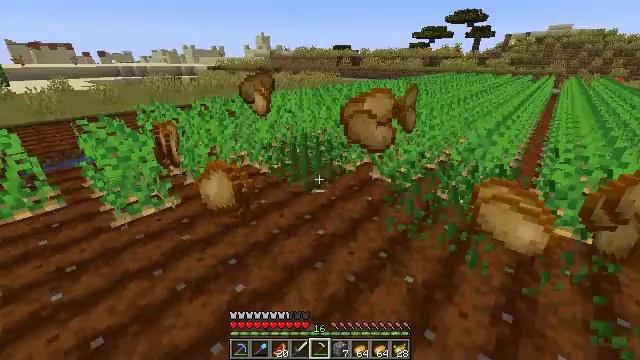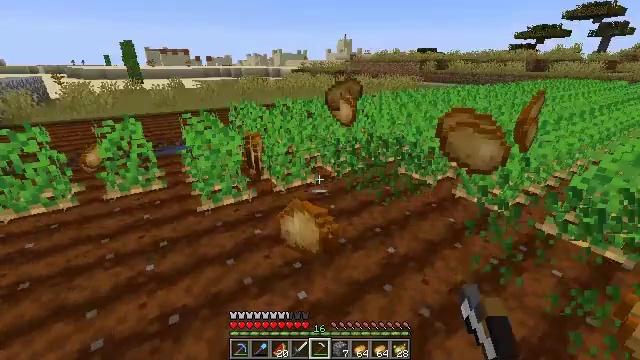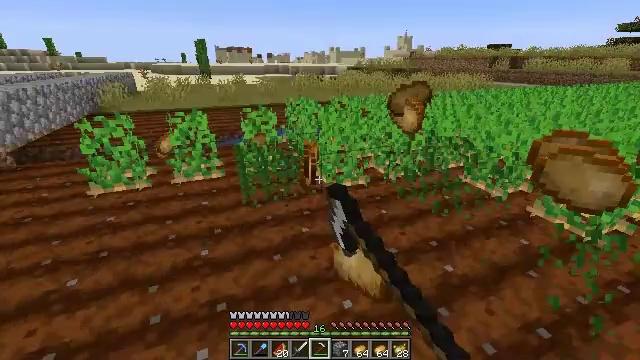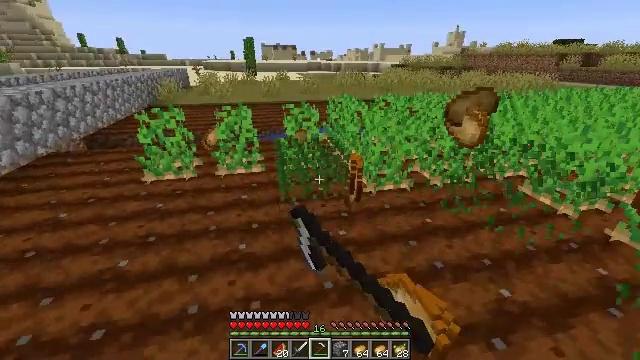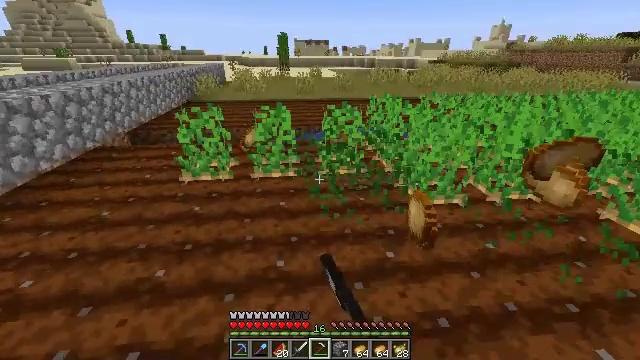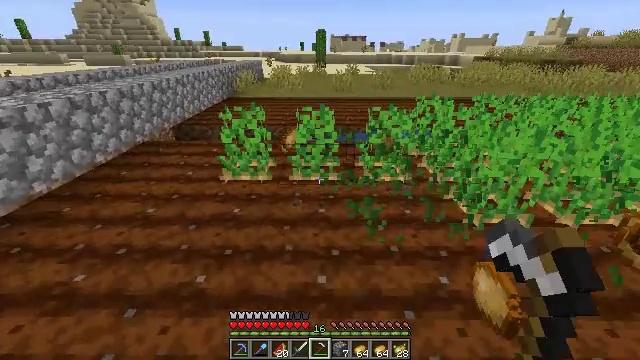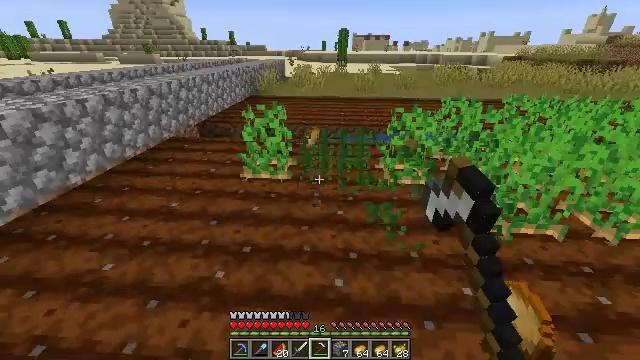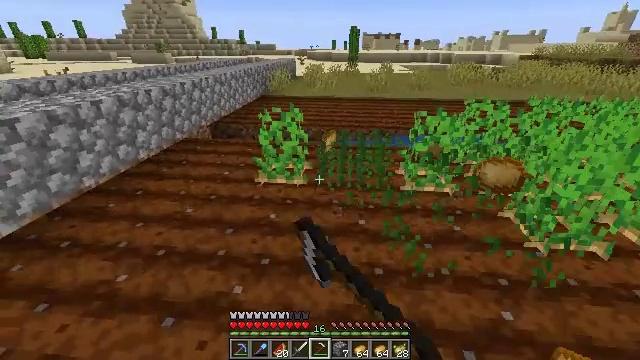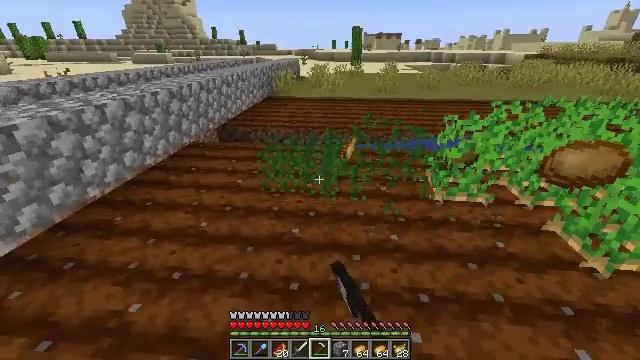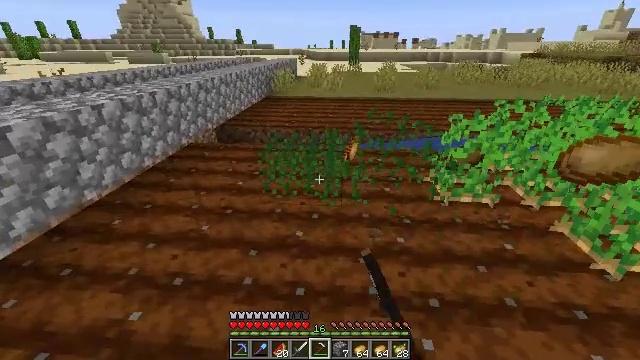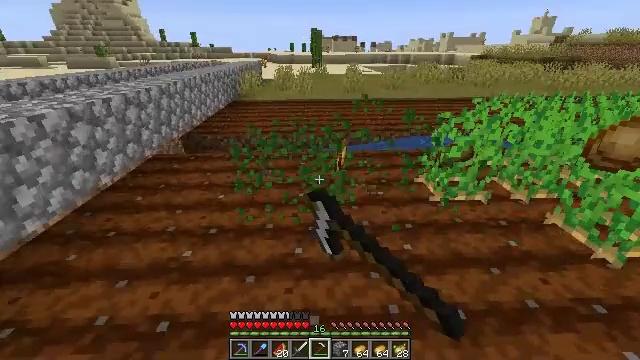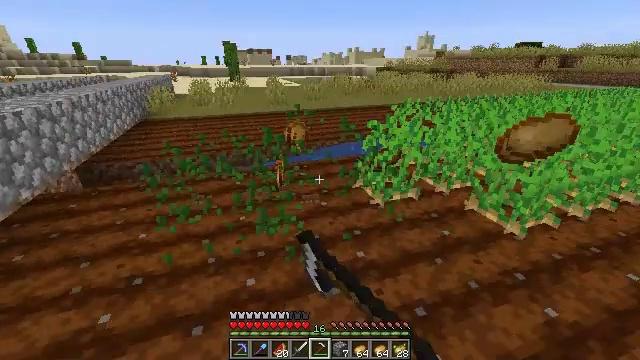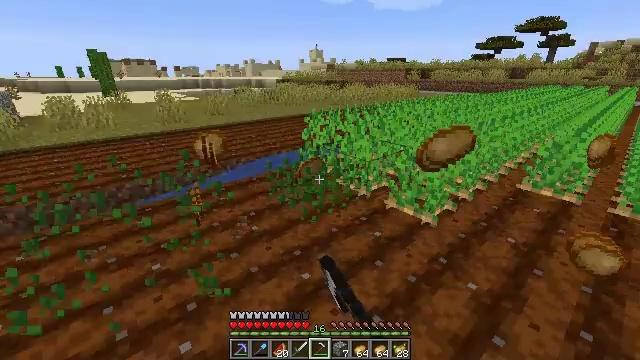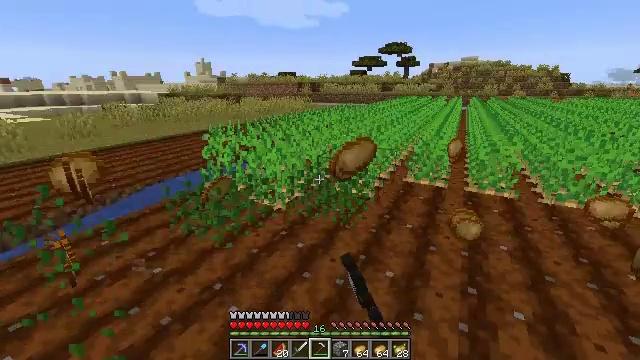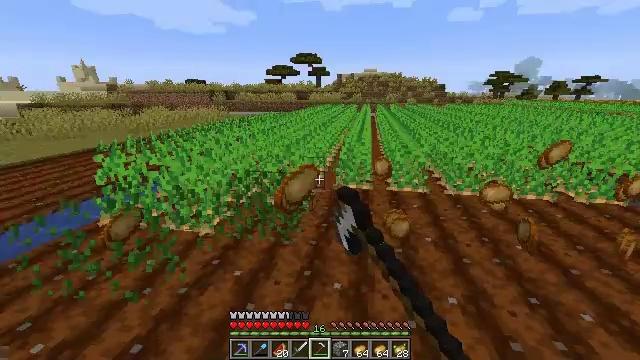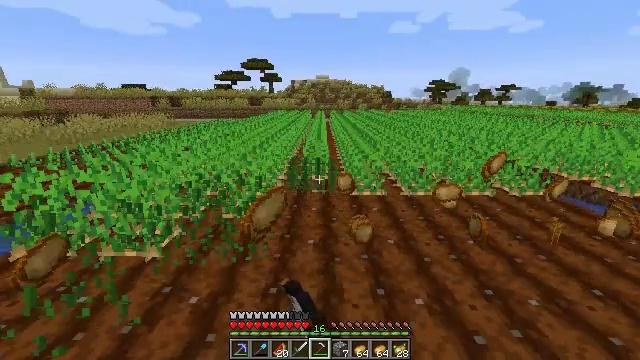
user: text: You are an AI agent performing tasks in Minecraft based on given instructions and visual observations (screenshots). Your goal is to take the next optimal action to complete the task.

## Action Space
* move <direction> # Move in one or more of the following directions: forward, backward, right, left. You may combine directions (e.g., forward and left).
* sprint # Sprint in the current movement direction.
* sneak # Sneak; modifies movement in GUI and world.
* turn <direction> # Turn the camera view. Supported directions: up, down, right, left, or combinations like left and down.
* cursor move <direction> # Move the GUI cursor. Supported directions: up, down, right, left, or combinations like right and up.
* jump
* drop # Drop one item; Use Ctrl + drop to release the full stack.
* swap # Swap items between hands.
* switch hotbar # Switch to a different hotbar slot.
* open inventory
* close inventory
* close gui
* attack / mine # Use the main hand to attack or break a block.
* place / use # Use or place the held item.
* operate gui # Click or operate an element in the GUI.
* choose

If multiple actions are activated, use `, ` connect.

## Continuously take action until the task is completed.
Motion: motion action
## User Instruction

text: Harvest potatoes.
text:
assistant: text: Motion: move forward and move left, turn left, attack / mine
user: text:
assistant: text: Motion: move forward and move left, turn left, attack / mine
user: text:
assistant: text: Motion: move forward and move left, turn left, attack / mine
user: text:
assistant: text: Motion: move forward and move left, turn left, attack / mine
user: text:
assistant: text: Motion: move forward and move left, turn left, attack / mine
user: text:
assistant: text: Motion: move forward and move left, turn left, attack / mine
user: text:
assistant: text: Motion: move forward and move left, turn left, attack / mine
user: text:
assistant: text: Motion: move forward and move left, attack / mine
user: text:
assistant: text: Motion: move forward and move left, attack / mine
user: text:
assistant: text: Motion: move forward and move left, turn right, attack / mine
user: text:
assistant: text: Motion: move forward and move left, turn right and up, attack / mine
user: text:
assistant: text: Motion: move forward and move left, turn right and up, attack / mine
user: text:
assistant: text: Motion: move forward, turn right and up, attack / mine
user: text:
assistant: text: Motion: move forward, turn right and up, attack / mine
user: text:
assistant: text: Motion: move forward, turn right and up, attack / mine
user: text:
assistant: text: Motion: move forward, turn right and up, attack / mine
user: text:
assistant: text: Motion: move forward, turn right and up, attack / mine
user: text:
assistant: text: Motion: move forward and move left, turn right, attack / mine
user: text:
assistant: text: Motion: move forward and move left, turn left, attack / mine
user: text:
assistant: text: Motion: move forward and move left, turn left and down, attack / mine
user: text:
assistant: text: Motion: move forward and move left, turn left and down, attack / mine
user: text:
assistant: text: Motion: move forward and move left, turn left and down, attack / mine
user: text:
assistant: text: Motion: move forward and move left, turn left, attack / mine
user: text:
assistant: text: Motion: move forward and move left, turn left, attack / mine
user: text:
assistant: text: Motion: move forward and move left, attack / mine
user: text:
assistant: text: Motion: move forward and move left, attack / mine
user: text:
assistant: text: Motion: move forward and move left, turn right, attack / mine
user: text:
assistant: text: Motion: move forward, turn right and up, attack / mine
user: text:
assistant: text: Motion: move forward and move right, turn right and up, attack / mine
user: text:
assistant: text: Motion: move forward and move right, turn right and up, attack / mine